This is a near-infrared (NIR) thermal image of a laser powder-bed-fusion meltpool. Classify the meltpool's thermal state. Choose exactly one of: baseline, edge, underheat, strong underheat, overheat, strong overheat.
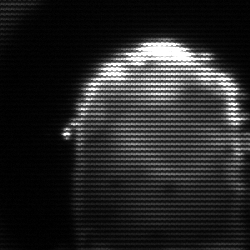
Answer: baseline